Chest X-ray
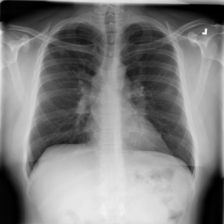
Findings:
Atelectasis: negative
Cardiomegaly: negative
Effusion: negative
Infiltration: negative
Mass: negative
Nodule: negative
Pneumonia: negative
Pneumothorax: negative
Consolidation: negative
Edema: negative
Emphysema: negative
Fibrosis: negative
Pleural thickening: negative
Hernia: negative